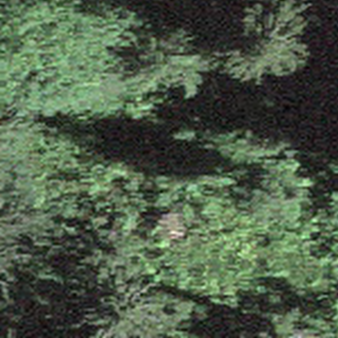
Label: other